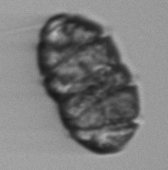
Label: Margalefidinium